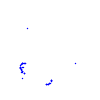
Particle: kaon